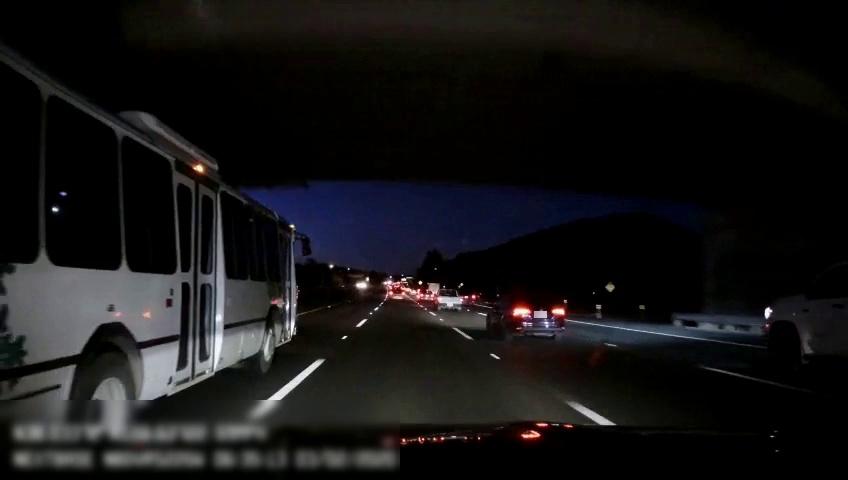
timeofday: Night
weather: Other
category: Drivable Space
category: Vehicles | Bus
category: Vehicles | SUV
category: Vehicles | Car
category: Vehicles | Car
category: Vehicles | Truck
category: Vehicles | Car
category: Vehicles | Car
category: Vehicles | Truck
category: Vehicles | Car
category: Lanes | Alternate Lane
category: Lanes | Current Lane
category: Lanes | Current Lane
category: Lanes | Alternate Lane
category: Lanes | Alternate Lane
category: Traffic | Signs